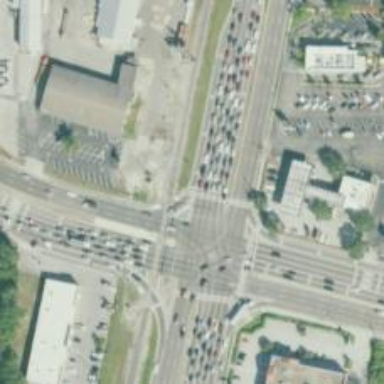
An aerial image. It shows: Marked road crossing.